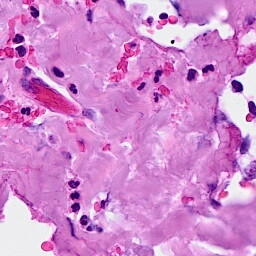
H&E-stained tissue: Breast